Field crop: maize
Growth stage: 2
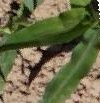
Species: maize